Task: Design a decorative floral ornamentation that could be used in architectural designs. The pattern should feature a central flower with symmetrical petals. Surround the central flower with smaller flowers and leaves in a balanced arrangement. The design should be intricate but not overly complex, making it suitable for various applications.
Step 1646:
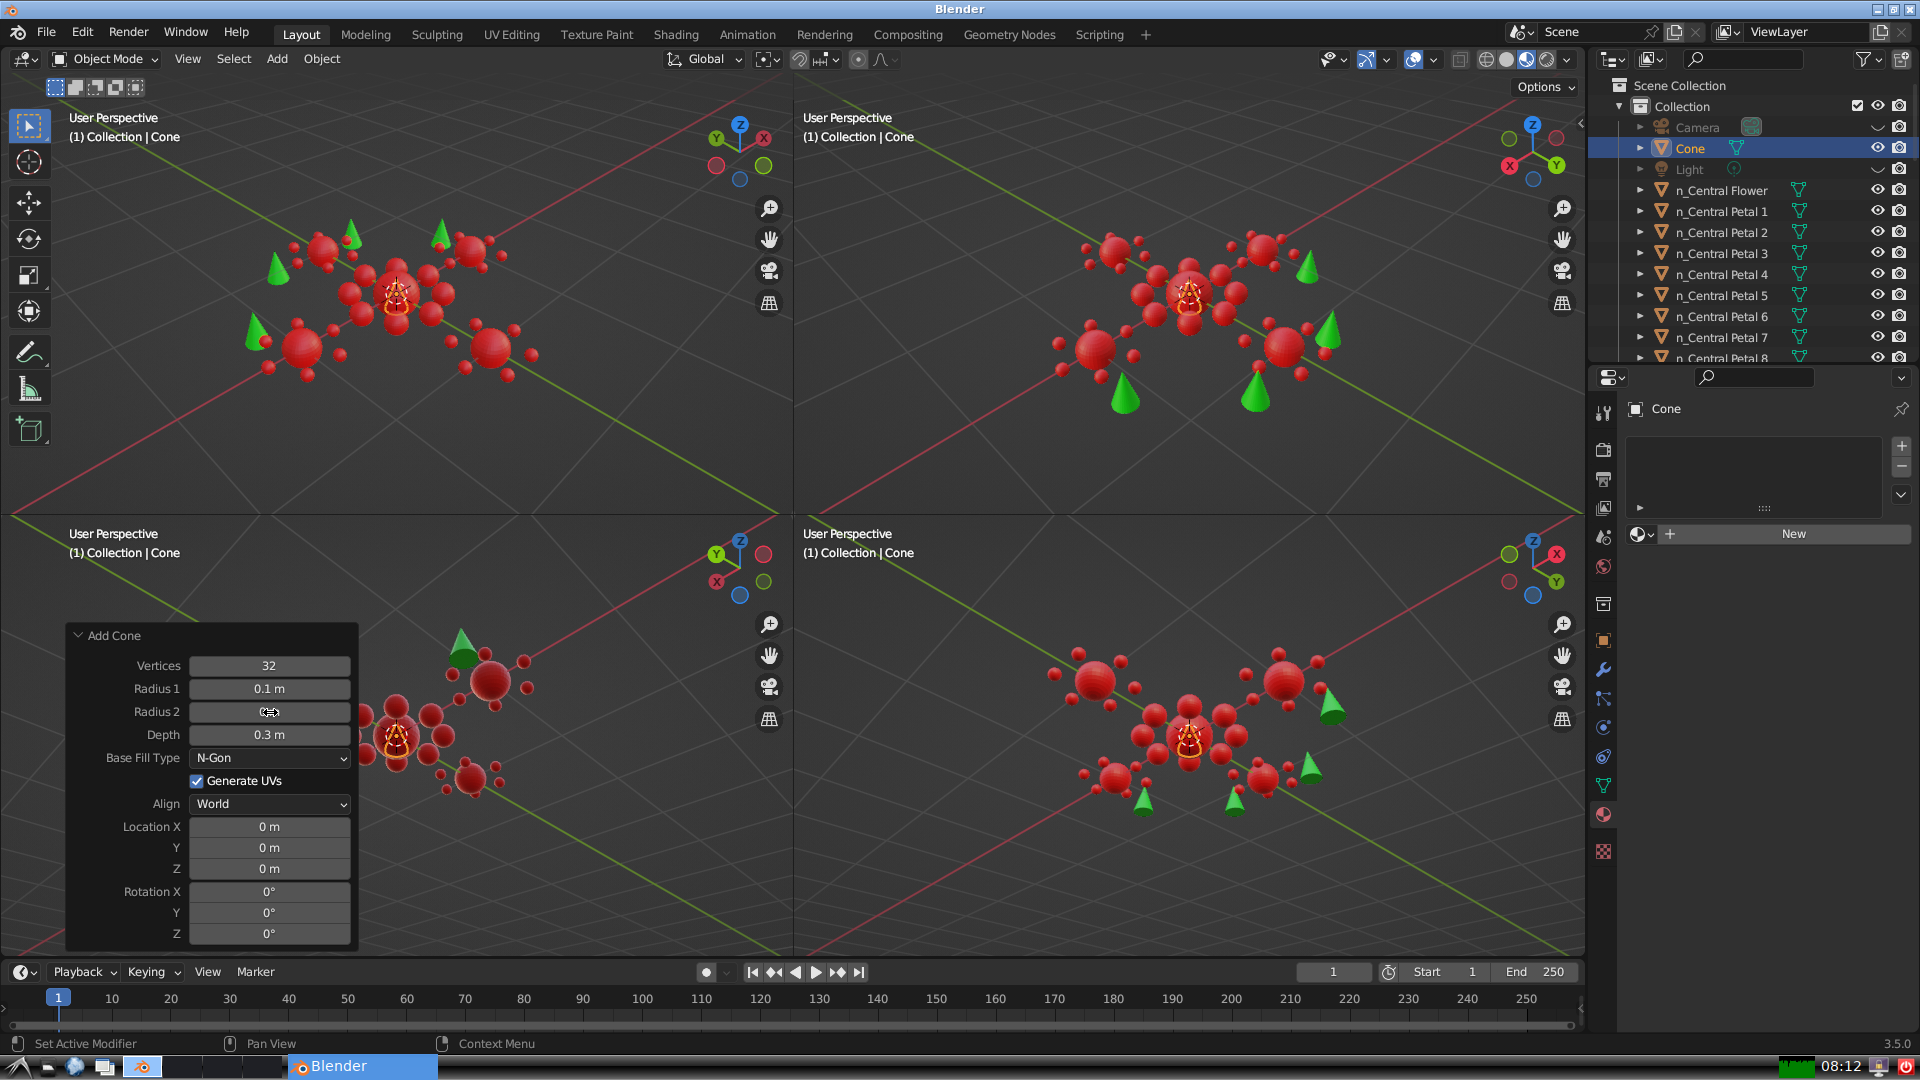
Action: {"mouse_move": [960, 540]}